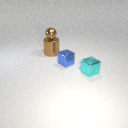
small blue metal cube in front of large brown metal cylinder